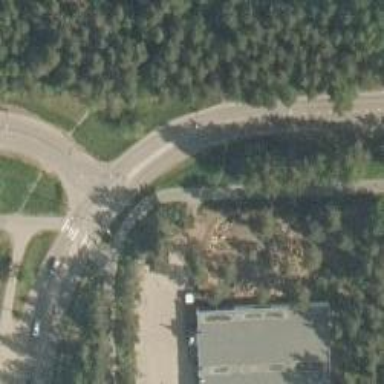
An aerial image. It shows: Asphalt cycleway.